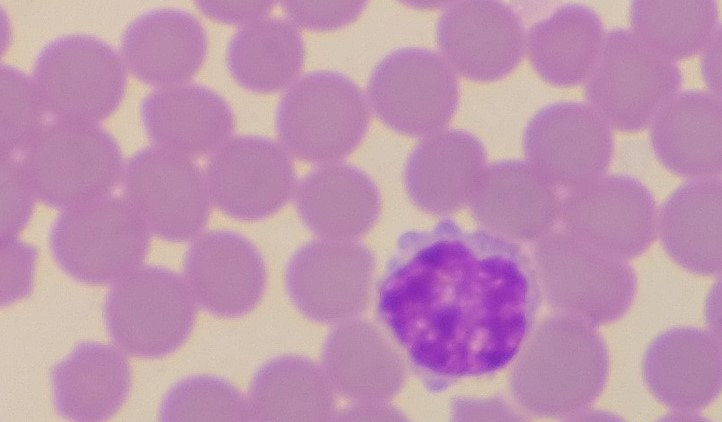
White blood cell type: Lymphocyte